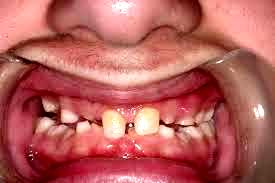
Condition: hypodontia